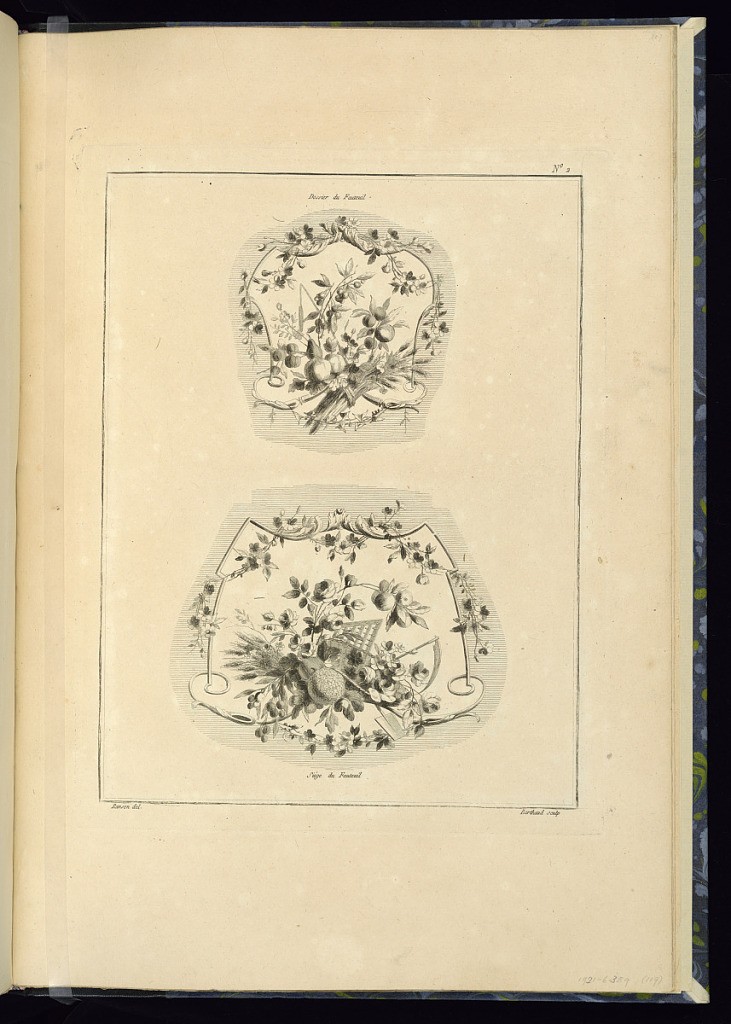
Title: Designs for Armchair Covers (Back and Seat)
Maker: Pierre Ranson, French, 1736–1786
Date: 1778
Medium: Etching on laid paper
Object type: Print
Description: Designs for upholstered armchair covers (for the back and seat) featuring floral motifs, festoons of flowers, fruit, wheat, shovel, scythe, and scrolling acanthus leaves (rinceaux). Each design is labelled, the plate is numbered and signed.